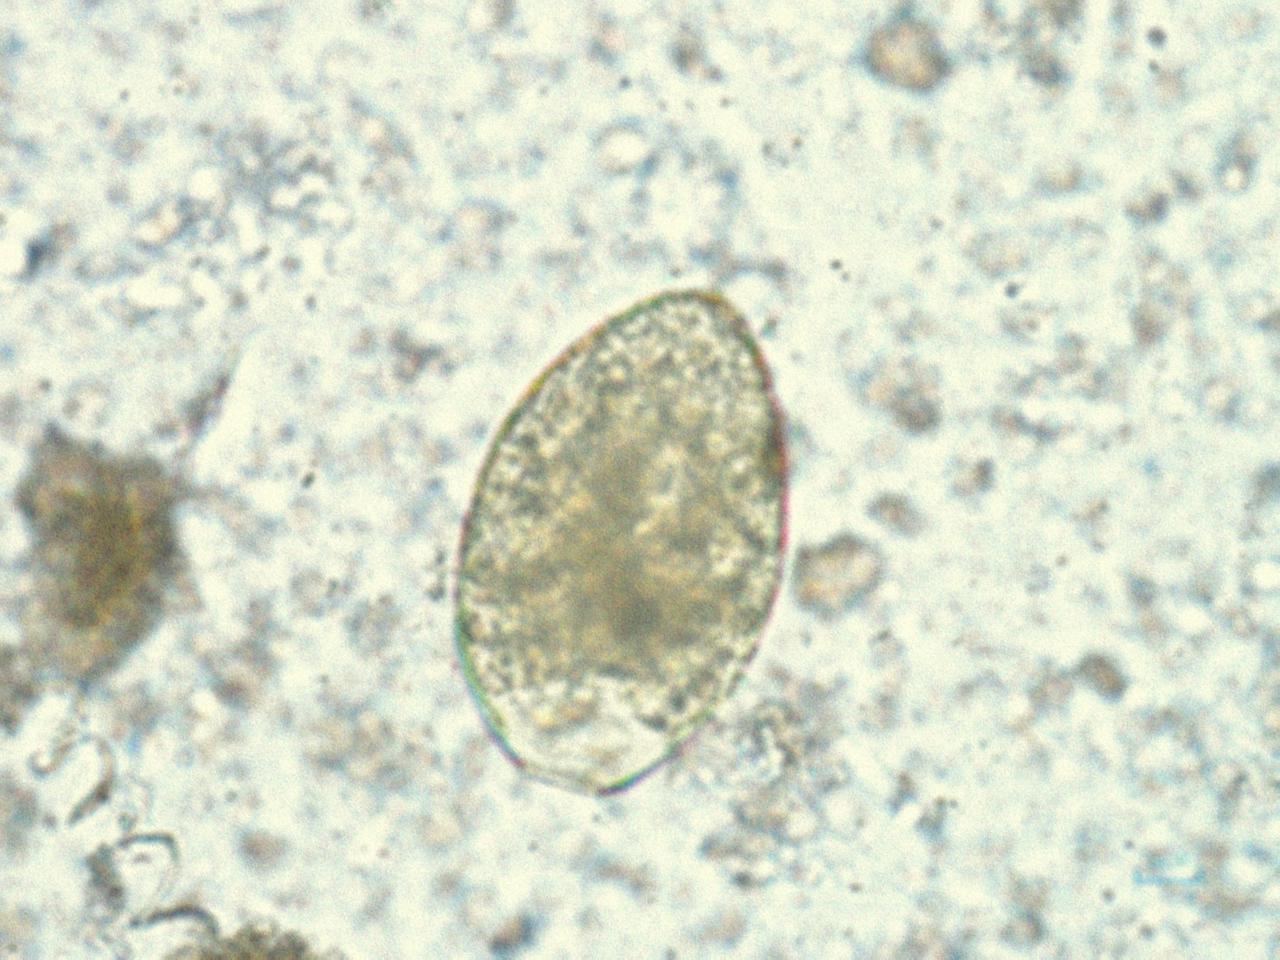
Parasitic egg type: Fasciolopsis buski